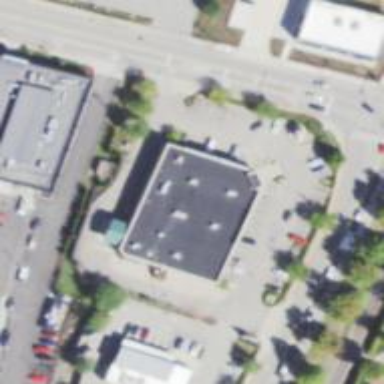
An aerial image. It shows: Pharmacy providing healthcare services.